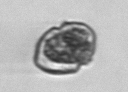
Label: Kryptoperidinium_triquetrum